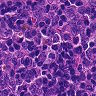
Metastatic tissue present: no